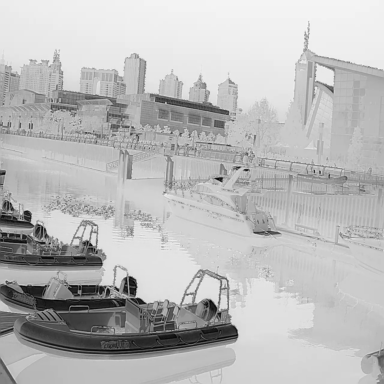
There are five canoes in the infrared image.